Field crop: maize
Growth stage: 1
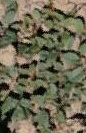
Species: convolvulus